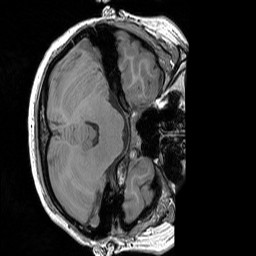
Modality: T1w
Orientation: axial
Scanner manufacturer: siemens
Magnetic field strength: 3 T
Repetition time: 1.83 s
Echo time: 0.00303 s